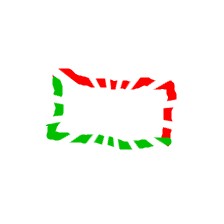
Shape: rectangle